Question: I have the below code to plot a probit model comparing the chance of success based on a maximum temperature value. Seems to work well, I'm happy with the plot. But I'm hoping to highlight the point along the curve where the probability is 50%, and then draw a line down to the x-axis to determine (and show) this value as well. Also hoping to include confidence intervals for this estimate. Any help would be greatly appreciated!
'''
data <- data.frame(MaxTemp = c(53.2402, 59.01004,51.42602,41.53883,44.70763,53.90285,51.130318,54.5929,43.697559,49.772446,54.902222,52.720528,58.782608,47.680374,48.30313,56.10921,57.660324,46.387924,60.503147,53.803177,52.27771,58.58555,55.74136,49.04505,46.816269,52.58295,52.751373,56.209747,51.733894,51.424305,50.74564,47.046513,53.030407,56.68752,56.639351,53.526585,51.562313),
Success=c(1,1,1,0,0,1,1,1,0,0,1,1,1,0,0,1,1,0,1,1,1,1,1,1,0,1,1,1,1,1,1,0,1,1,1,1,1))
TempProbitModel <- glm(Success ~ MaxTemp, data=data, family=binomial(link="logit"))
temp.data <- data.frame(MaxTemp = seq(40, 62, 0.5))
predicted.data <- as.data.frame(predict(TempProbitModel, newdata = temp.data, type="link", se=TRUE))
new.data <- cbind(temp.data, predicted.data)
std <- qnorm(0.95 / 2 + 0.5)
new.data$ymin <- TempProbitModel$family$linkinv(new.data$fit - std * new.data$se)
new.data$ymax <- TempProbitModel$family$linkinv(new.data$fit + std * new.data$se)
new.data$fit <- TempProbitModel$family$linkinv(new.data$fit)
(TempProb <- ggplot(data, aes(x=MaxTemp, y=Success)) +
geom_point() +
geom_ribbon(data=new.data, aes(y=fit, ymin=ymin, ymax=ymax), alpha=0.5) +
geom_line(data=new.data, aes(y=fit)) +
labs(x="Peak Temperature", y="Probability of Success") )
'''

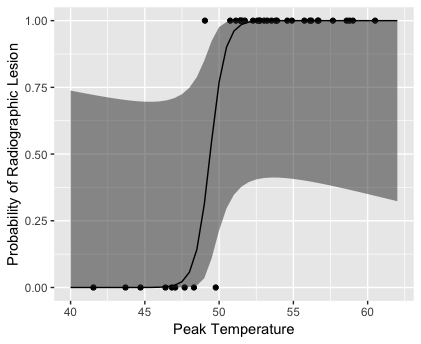
Answer: Find the closest value to 'y = 0.5':
'''
closest_value <- which(abs(new.data$fit - 0.5) == min(abs(new.data$fit - 0.5)))
'''
Calculate slope at this point:
'''
slope_at_closest_value <- (new.data[closest_value, "MaxTemp"] - new.data[closest_value - 1, "MaxTemp"]) /( new.data[closest_value, "fit"] - new.data[closest_value - 1, "fit"])
x_value <- new.data[closest_value - 1, "MaxTemp"] + slope_at_closest_value * (0.5 - new.data[closest_value - 1, "fit"])
'''
Use this x_value to draw a vertical line:
'''
ggplot(data, aes(x=MaxTemp, y=Success)) +
geom_point() +
geom_ribbon(data=new.data, aes(y=fit, ymin=ymin, ymax=ymax), alpha=0.5) +
geom_line(data=new.data, aes(y=fit)) +
labs(x="Peak Temperature", y="Probability of Success") +
geom_vline(xintercept = x_value, color="red")
'''
This draws the following plot:
<URL>
The confidence interval can be drawn accordingly.